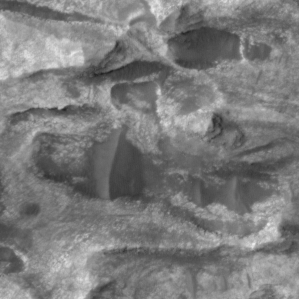
Label: non_frost